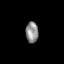
Tissue: lung
Cell type: Epithelial cells
Senescence score: 0.212
Nuclear area (px): 264
Mean DAPI intensity: 139.742